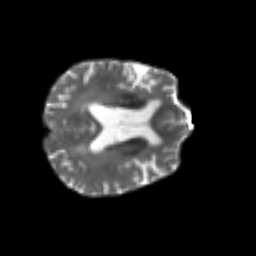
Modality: T2w
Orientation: axial
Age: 76
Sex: female
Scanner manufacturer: siemens
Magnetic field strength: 3 T
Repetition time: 4.987 s
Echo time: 0.0792 s